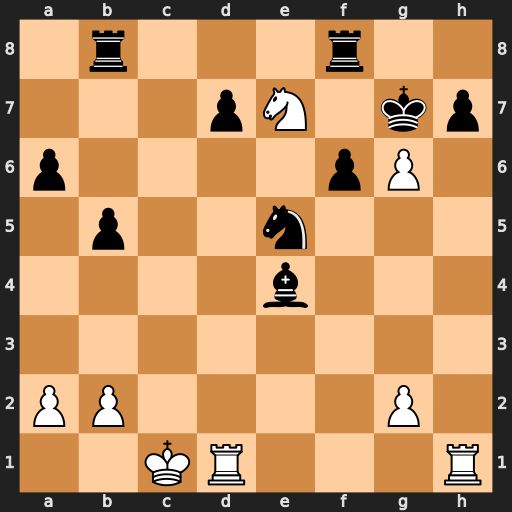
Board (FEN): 1r3r2/3pN1kp/p4pP1/1p2n3/4b3/8/PP4P1/2KR3R
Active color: w
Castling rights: -
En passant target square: -
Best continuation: Rxh7#